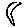
Label: moon